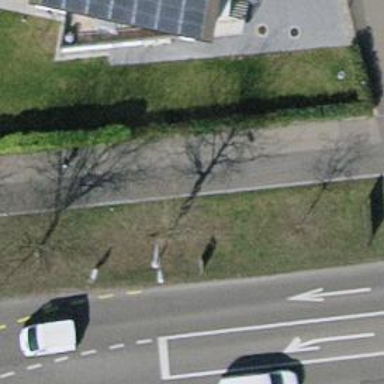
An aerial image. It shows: Hedge acting as barrier.